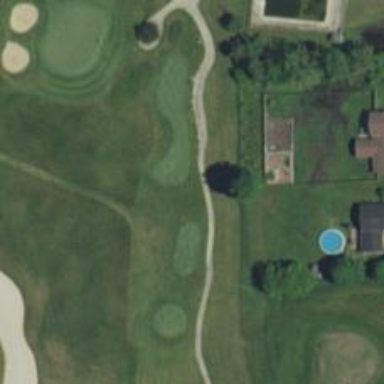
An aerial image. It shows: Path for both road and golf.